Question: How can jQuery be used to add class to next image?

I have set of images in webpage using for loop. They are displayed in table rows.
'''
<table class="table table-bordered">
<?php
<td><img class="img1" src="http://s5.tinypic.com/30v0ncn_th.jpg"/></td>
for ($x = 0; $x < 5; $x++) { ?>
<td>
<img class="loopimg" src="http://s5.tinypic.com/30v0ncn_th.jpg"/>
</td>
<?php } ?>
</table>
'''
What I would like to achieve is when i click on first image (class="img1"), it add class to the next image , clicking on that would add class to the next image.
'''
$('.img1').click(function(){
$(this).parent().next("td").addClass("active");
alert("class");
});
'''
This Jquery code add "active" class to next '<td>' tag, i would like class to be added to next image. Thank you in advance
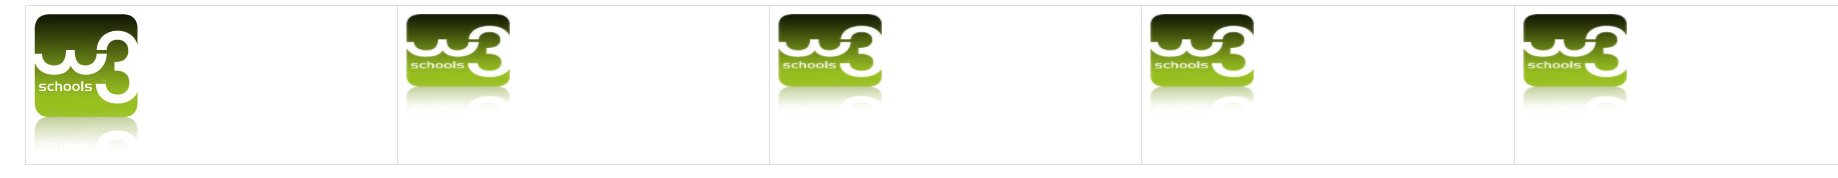
Answer: while your next tag is a td and you want to add class to it's child image you have to use the children function of jquery library like this
'''
$(document).ready(function(){
$('.img1').click(function(){
$(this).parent().next("td").children( "img" ).addClass("active");
alert("class");
});
});
'''